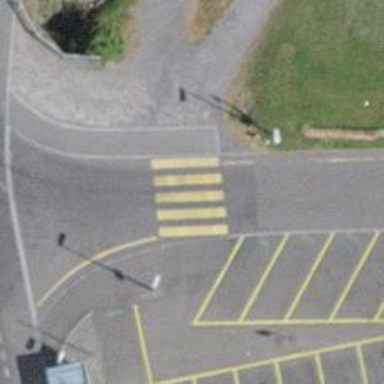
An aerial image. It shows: Footway with zebra crossing.